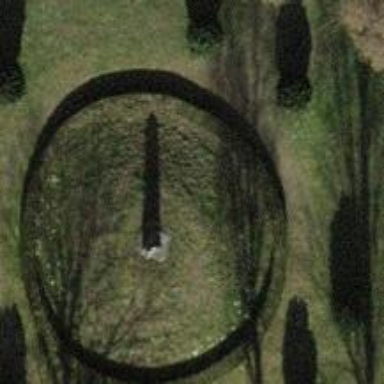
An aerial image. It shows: Stone memorial with historic significance.